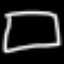
Label: square